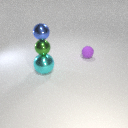
small green metal sphere below small blue metal sphere